Question: I have two google apps scripts which are the both of them can do some stuff with connected each others. First script the shows the Popup with the Htmlservice of the table of an loop and have call the another one function after it has selected the name of the list on it. It is "". The script which's the "taxBill" is the second function as a handle of main all of the script to handling the function of main all the purpose of the script where it's showing the data result after selected their name and it must be shown supposed be, here's the code of the :
'''
function selectCheckBillName() {
var s = SpreadsheetApp;
var ss = s.getActiveSpreadsheet();
var val = ss.getRange("B:B").getValues();
var result = "<head><script type='text/javascript'>function highlight(e) {var table = e.parentNode.parentNode, trs = table.getElementsByTagName('tr'); for (var i = 0; i < trs.length; i++) {trs[i].style.backgroundColor = null; trs[i].style.color = null; } e.style.backgroundColor = '#e68a00'; e.style.color = 'white';}</script><style type='text/css'>.gridview {display:inline-block; border-collapse:collapse; margin:0px 4px 4px 0; box-shadow:3px 3px 4px #bbb;} .gridview, .gridview td, .gridview th {margin:0; border:1px solid #cccccc; width:200px;} .gridview th {font-size:1.1em; height:25px; text-align:center; font-weight:normal; color:#F9F9F9; background:#337EB5;} .gridview tr {background:#F4F9FD;} .gridview tr:nth-child(odd) {background-color:#ffffcc;} .gridview tr:nth-child(even) {background-color:#ffffe6;} .gridview td {font-weight:normal; text-align:left; vertical-align:top; padding:4px 9px 5px 9px;} .gridview tfoot td {background-color:#EEEEEE;} .gridview tfoot td .page {color:#000000; font-weight:bold;} .gridview tr.subfoot, .gridview tr.subfoot td {background-color:#FFFFEC;} .gridview tr:hover td, .gridview tbody tr:hover td {background-color:#ffc266; cursor:pointer; color:white;}}</style></head><table border=1 class='gridview'>";
for (var i=1, iLen=val.length; i<iLen; i++) {
result += "<tr OnClick=highlight(this)>";
result += "<td OnClick=google.script.run.taxBill(this.value) value="+val[i]+">"+val[i]+"</td>";
result += "</tr>";
}
result += "</table>";
ss.show(HtmlService.createHtmlOutput(result)
.setSandboxMode(HtmlService.SandboxMode.IFRAME)
.setTitle("T a x R e k e n i n g")
.setHeight(500)
.setWidth(235));
}
'''
This is the function :
'''
function taxBill(val) {
var s = SpreadsheetApp;
var destSheet = s.getActiveSpreadsheet();
var vals = destSheet.getRange(1, 2, destSheet.getLastRow()).getValues();
for (var i = vals.length-1; i > 0; i--)
if (vals[i][0] == val) break;
var TotalSmw = destSheet.getRange(i+1, 16).getValue();
var TotalLstk = destSheet.getRange(i+1, 14).getValue();
var HargaLstk = destSheet.getRange(i+1, 13).getValue();
var pmkaianLstk = destSheet.getRange(i+1, 12).getValue();
var MtrnAwalLstk = destSheet.getRange(i+1, 11).getValue();
var MtrnAkhrLstk = destSheet.getRange(i+1, 10).getValue();
var TotalAir = destSheet.getRange(i+1, 8).getValue();
var HargaAir = destSheet.getRange(i+1, 7).getValue();
var pmkaianAir = destSheet.getRange(i+1, 6).getValue();
var MtrnAwalAir = destSheet.getRange(i+1, 5).getValue();
var MtrnAkhrAir = destSheet.getRange(i+1, 4).getValue();
var admin = destSheet.getRange(i+1, 46).getValue();
var client = destSheet.getRange(i+1, 18).getValue();
var checkInDate = destSheet.getRange(i+1, 17).getValue();
var checkUpDate = destSheet.getRange(i+1, 3).getValue();
var subject = "Perincian Data & Informasi";
var unitRp = "Rp. ";
var unitKw = " kwh";
var unitM = " m3";
var NB = "INFORMASI REKENING TERAKHIR ATAS NAMA " + val + " ❗❗❗";
var message = "<body>THIS IS JUST WAS THE TEST CONTENT</body>";
destSheet.show(HtmlService.createHtmlOutput(message)
.setSandboxMode(HtmlService.SandboxMode.IFRAME)
.setTitle(NB)
.setHeight(290)
.setWidth(765));
}
'''
the values of onclick=google.script.run.taxBill(this.) in a third party code won't to called in script of taxBill(this.value) always shown the "" it should be the match name has selected in the earlier at the first script of selectCheckBillName. I was trying by another alternative lines to changes the "this.value" line with like this it seems look like no helpful at all. Please someone chould be can help me. Any achieves will appreciate. Thank you for take your moment to these and apologies for my poor english.
I'd added a pictures to describe more notice for the pic "when the Ellen has choosing tobe click or select and then it must be shown in the red bundaries I've mark for that.
This the failed result of the pic
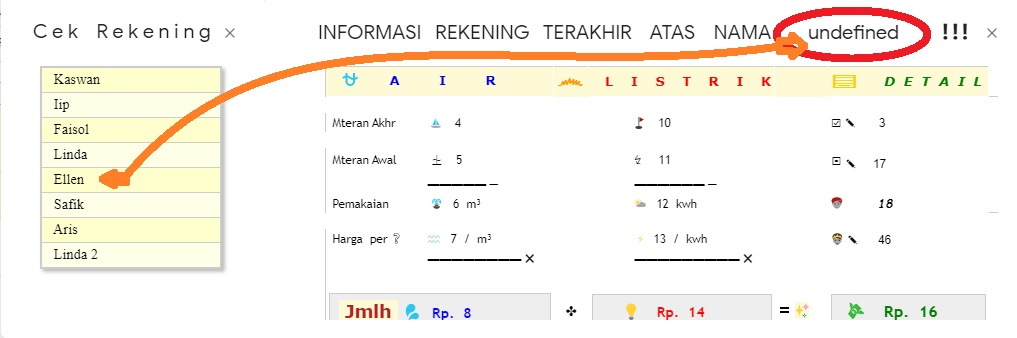
Answer: The 'value' property is not present within non-input elements.
Since you already set the inner value to the element, you can change your code to:
'result += "<td OnClick=google.script.run.taxBill(this.innerText)>"+val[i]+"</td>";'
and it will work.